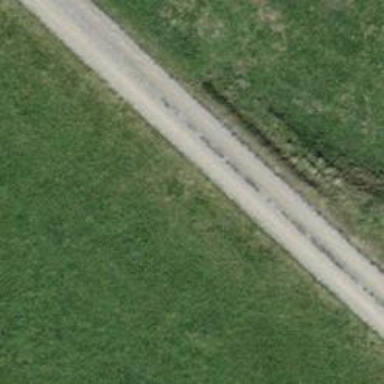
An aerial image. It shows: Pebblestone track with grade2 quality.